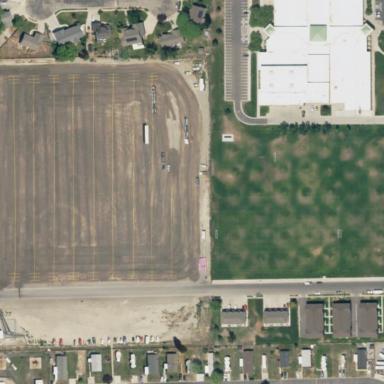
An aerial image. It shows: Unpaved parking area.